Question: I'm wanna create an effect like firework. I know that I can use for it CAEmitterCell. I tried to download few examples, but I still in progress with this feature in iOS 5.0
Anybody know good tutorial how to create firework effect using CAEmitterCell?
I need to create something like below:

All particles are going from the center (red circle) in direction to green circles. Red circle this is initial point that will have some CGPoint value.
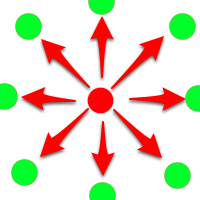
Answer: I have found this solution:
it's how DWFParticleView.h file looks
'''
#import <UIKit/UIKit.h>
@interface DWFParticleView : UIView
@property (nonatomic) CGFloat time;
-(void)configurateEmmiter;
-(void)setEmitterPositionFromTouch: (UITouch*)t;
-(void)setIsEmitting:(BOOL)isEmitting andPoint:(CGPoint)point;
@end
'''
this is how looks DWFParticleView.m
'''
#import "DWFParticleView.h"
#import <QuartzCore/QuartzCore.h>
@implementation DWFParticleView
{
CAEmitterLayer* fireEmitter; //1
}
-(void)configurateEmmiter
{
//set ref to the layer
fireEmitter = (CAEmitterLayer*)self.layer; //2
//configure the emitter layer
fireEmitter.emitterPosition = CGPointMake(50, 50);
fireEmitter.emitterSize = CGSizeMake(5, 5);
CAEmitterCell* fire = [CAEmitterCell emitterCell];
fire.birthRate = 0;
fire.lifetime = 2.0;
fire.lifetimeRange = 0.5;
//fire.color = [[UIColor colorWithRed:0.8 green:0.4 blue:0.2 alpha:0.6] CGColor];
fire.contents = (id)[[UIImage imageNamed:@"star_icon.png"] CGImage];
[fire setName:@"fire"];
fire.velocity = 80;
fire.velocityRange = 20;
fire.emissionRange = M_PI * 2.0f;
fire.scaleSpeed = 0.1;
fire.spin = 0.5;
//add the cell to the layer and we're done
fireEmitter.emitterCells = [NSArray arrayWithObject:fire];
fireEmitter.renderMode = kCAEmitterLayerAdditive;
}
+ (Class) layerClass {
return [CAEmitterLayer class];
}
-(void)setEmitterPositionFromTouch: (UITouch*)t
{
//change the emitter's position
fireEmitter.emitterPosition = [t locationInView:self];
}
-(void)setIsEmitting:(BOOL)isEmitting andPoint:(CGPoint)point
{
fireEmitter.emitterPosition = point;
//turn on/off the emitting of particles
[fireEmitter setValue:[NSNumber numberWithInt:isEmitting?50:0]
forKeyPath:@"emitterCells.fire.birthRate"];
[self performSelector:@selector(decayStep) withObject:nil afterDelay:self.time];
}
- (void)decayStep {
[fireEmitter setValue:[NSNumber numberWithInt:0]
forKeyPath:@"emitterCells.fire.birthRate"];
}
@end
'''
this is method one tap on screen for example that shows our effect
'''
- (void)tap {
DWFParticleView *fireView = [[DWFParticleView alloc] init];
fireView.time = 0.3;
[fireView setUserInteractionEnabled:NO];
[fireView configurateEmmiter];
[fireView setFrame:CGRectMake(0, 0, 0, 0)];
[fireView setBackgroundColor:[UIColor redColor]];
[self.view addSubview:fireView];
}
'''
the material I have found here: <URL>